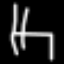
Label: chair